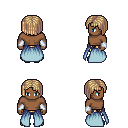
a pixel art fantasy rpg character, male body template, human, dark skin, overskirt, gold greaves, white blonde pageboy hairstyle, white cloth bracers, gray slippers, four views (front, back, left, right), 2x2 character sprite sheet, small pixel art, hard edges, no anti-aliasing